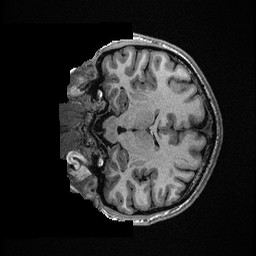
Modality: T1w
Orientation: coronal
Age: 37
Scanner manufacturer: ge
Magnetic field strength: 3 T
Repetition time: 0.006952 s
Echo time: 0.00292 s